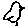
Label: bird